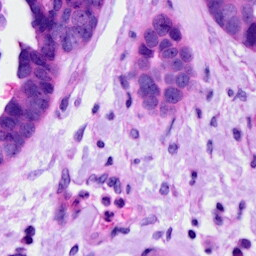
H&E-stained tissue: Ovarian